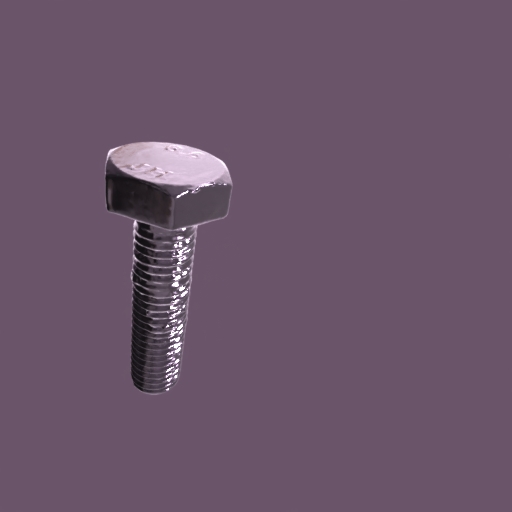
Label: bolt